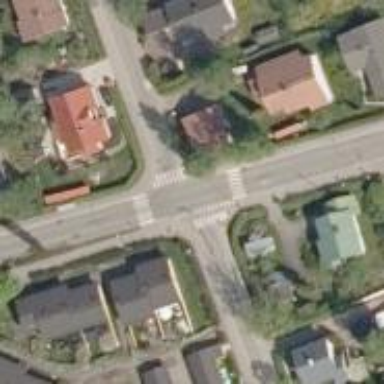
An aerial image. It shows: Uncontrolled road crossing.